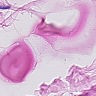
Metastatic tissue present: no